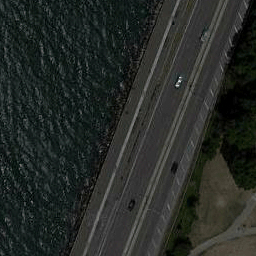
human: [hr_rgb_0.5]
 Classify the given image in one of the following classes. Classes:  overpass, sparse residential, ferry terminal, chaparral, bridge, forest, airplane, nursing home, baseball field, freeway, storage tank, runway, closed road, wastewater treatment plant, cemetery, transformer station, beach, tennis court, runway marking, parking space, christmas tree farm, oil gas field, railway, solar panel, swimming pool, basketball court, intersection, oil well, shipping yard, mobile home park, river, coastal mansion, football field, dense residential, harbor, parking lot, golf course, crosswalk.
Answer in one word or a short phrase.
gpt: bridge